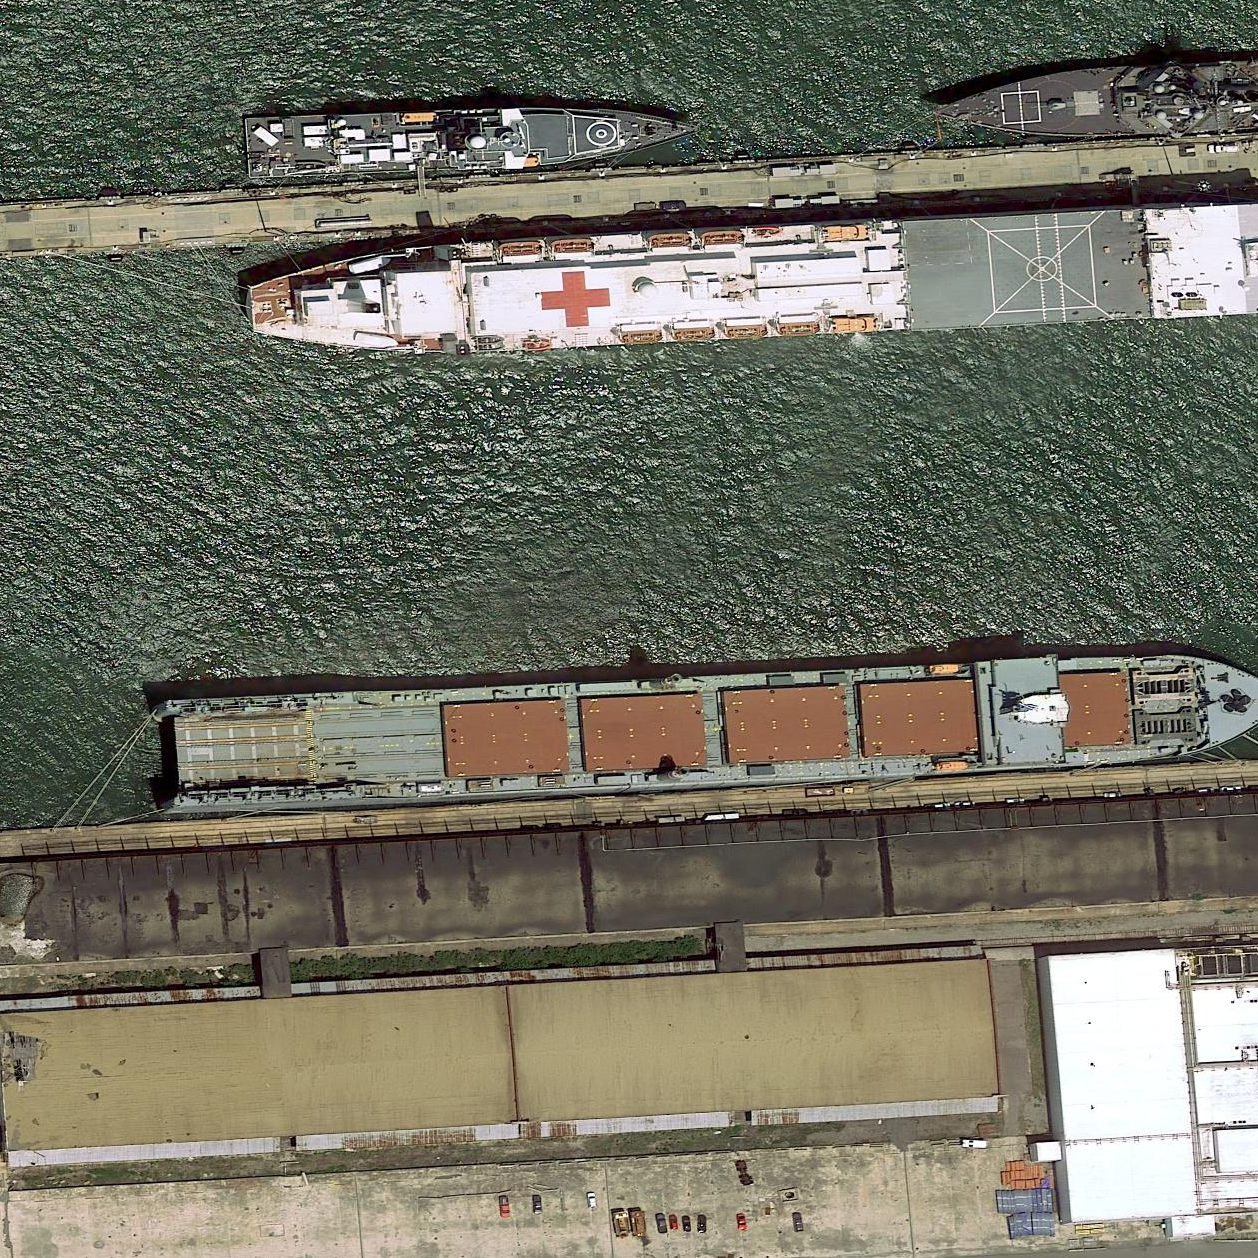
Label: Medical_ship